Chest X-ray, PA view. Patient: 62 years old, sex M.
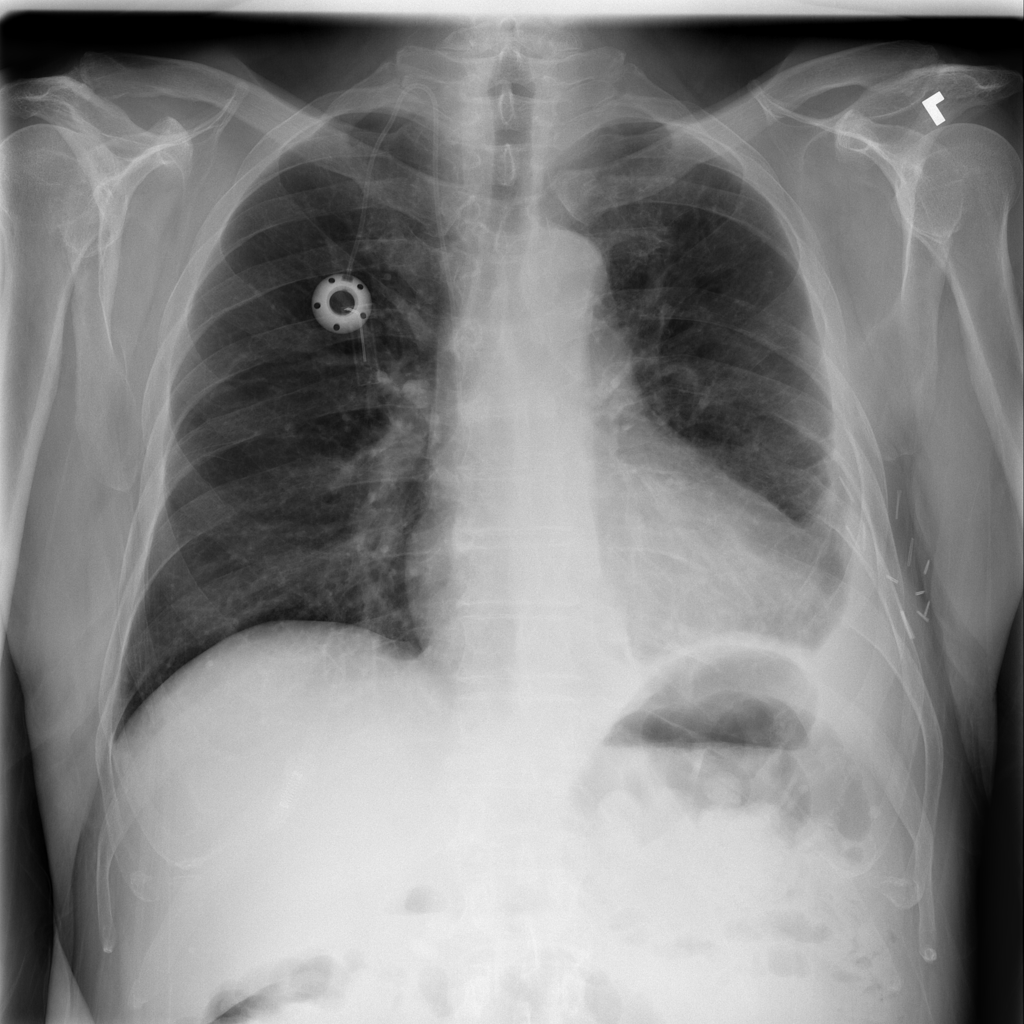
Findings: Effusion